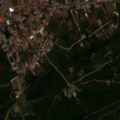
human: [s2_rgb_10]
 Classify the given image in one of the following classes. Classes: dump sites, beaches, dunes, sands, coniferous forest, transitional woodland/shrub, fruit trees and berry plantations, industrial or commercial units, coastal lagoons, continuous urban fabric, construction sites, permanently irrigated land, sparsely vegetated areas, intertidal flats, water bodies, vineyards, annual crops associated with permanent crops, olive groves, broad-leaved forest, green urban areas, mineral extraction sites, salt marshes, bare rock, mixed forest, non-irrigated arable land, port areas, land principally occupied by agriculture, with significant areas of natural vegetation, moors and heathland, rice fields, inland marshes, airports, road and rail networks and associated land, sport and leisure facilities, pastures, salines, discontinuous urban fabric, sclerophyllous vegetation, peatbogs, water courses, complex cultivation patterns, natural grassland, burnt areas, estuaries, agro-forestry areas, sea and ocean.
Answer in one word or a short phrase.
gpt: continuous urban fabric